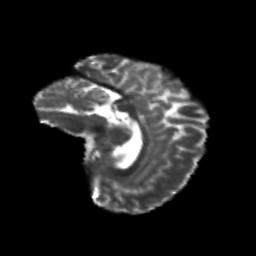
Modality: T2w
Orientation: sagittal
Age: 22
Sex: female
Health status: healthy
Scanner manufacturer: philips
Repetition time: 7.39 s
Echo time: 0.08599 s